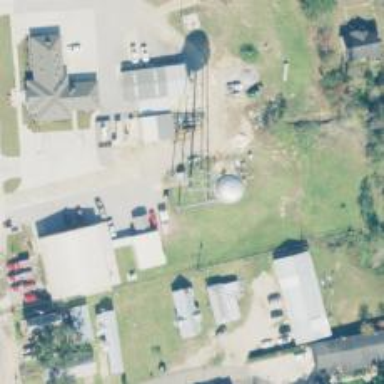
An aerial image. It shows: Water tower that is man-made.